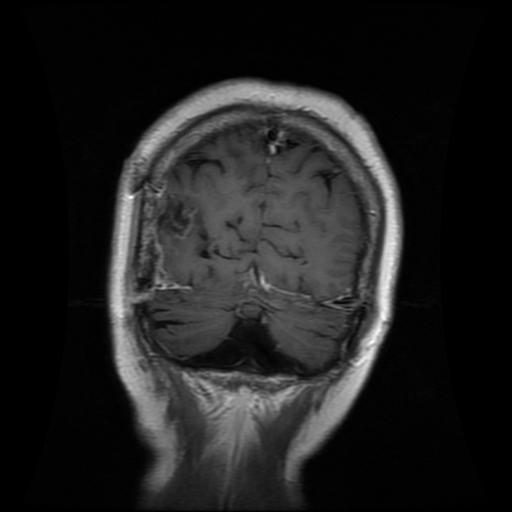
Label: glioma